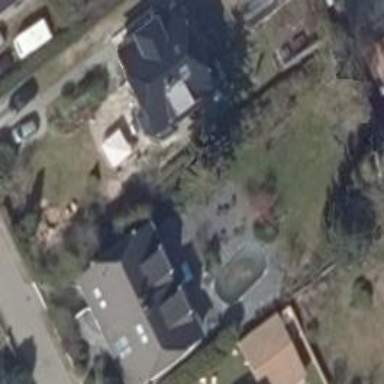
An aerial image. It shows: Half-hipped roof house.